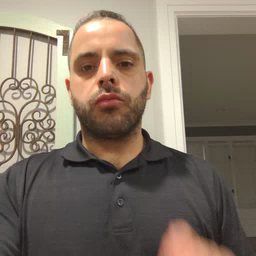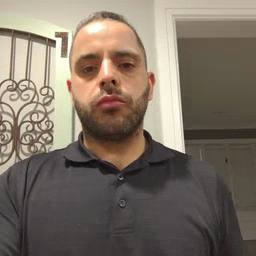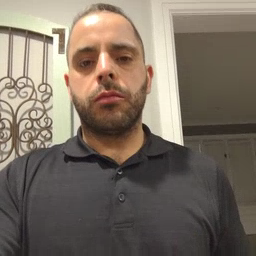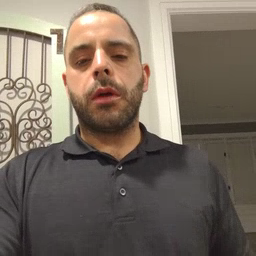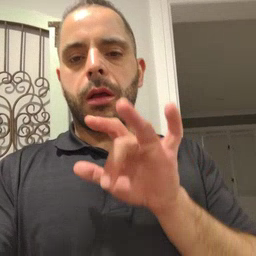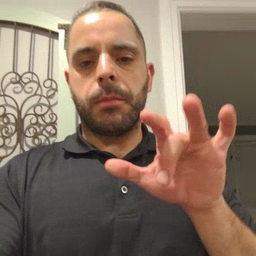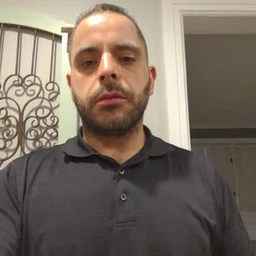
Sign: empty